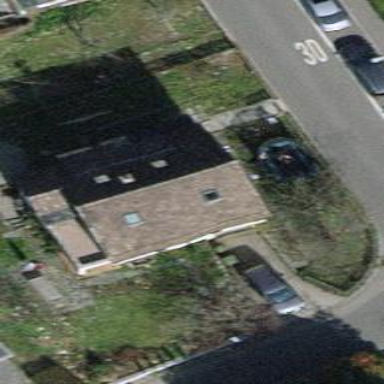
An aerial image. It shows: Detached building with gabled roof.